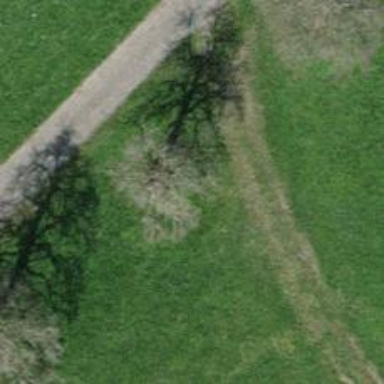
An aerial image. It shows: Beautiful tree in nature.